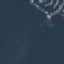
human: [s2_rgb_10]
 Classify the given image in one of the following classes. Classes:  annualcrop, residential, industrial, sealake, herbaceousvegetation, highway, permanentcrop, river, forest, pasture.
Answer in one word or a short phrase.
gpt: SeaLake